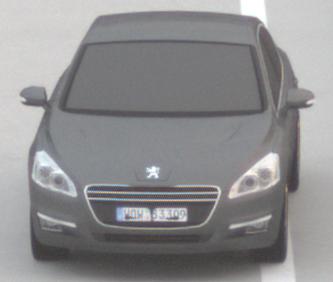
Make: Peugeot
Model: 508 120 VTi
Detailed model: 508 (I) Limousine
Model produced from: 2011/03
Model produced until: 2014/05
Doors: 4
Color: gray
Road condition: dry road
Daytime: sunrise or sunset
Contrast: low contrast